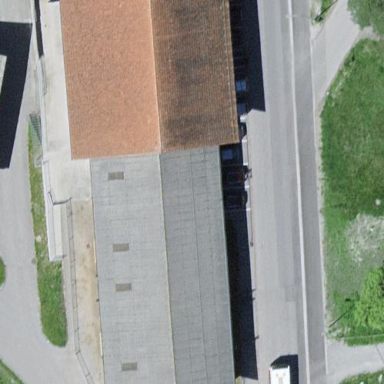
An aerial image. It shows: Farm auxiliary building.